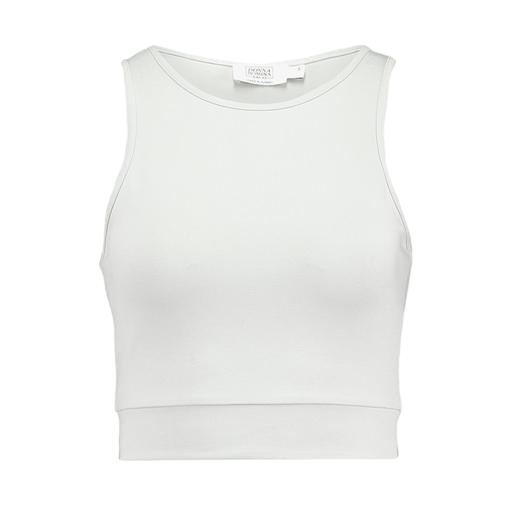
white track crop tank top, white cropped tank top, white crop tank, white background